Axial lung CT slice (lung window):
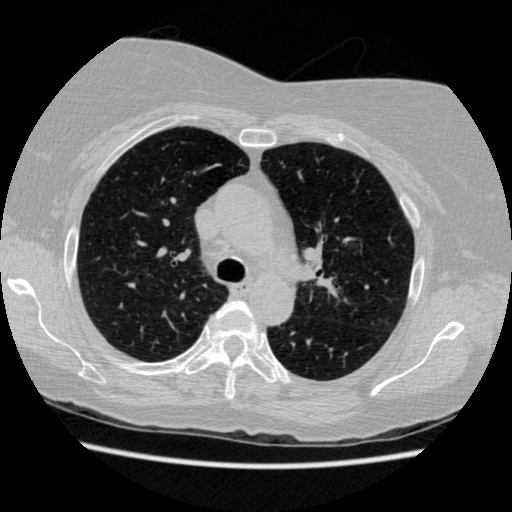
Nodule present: no